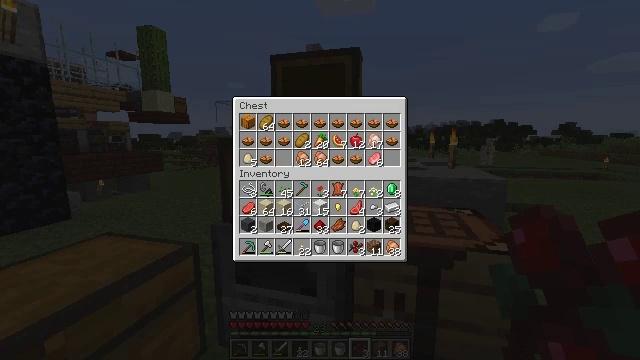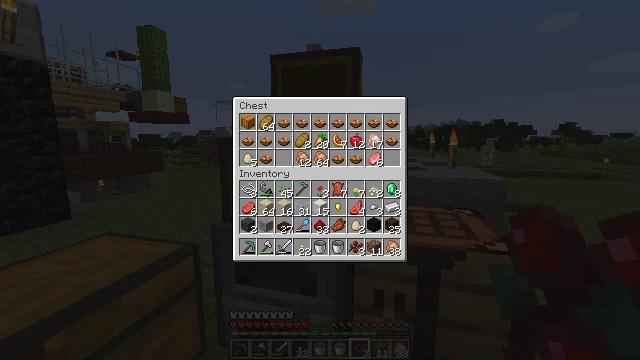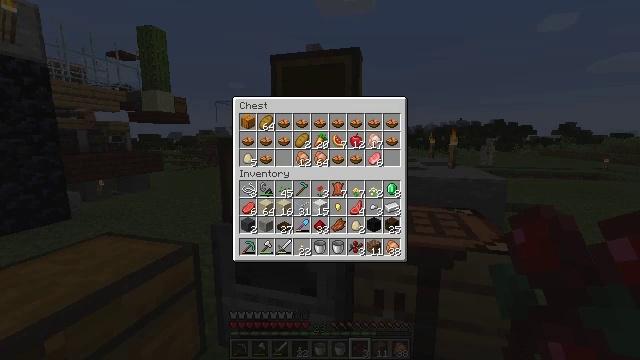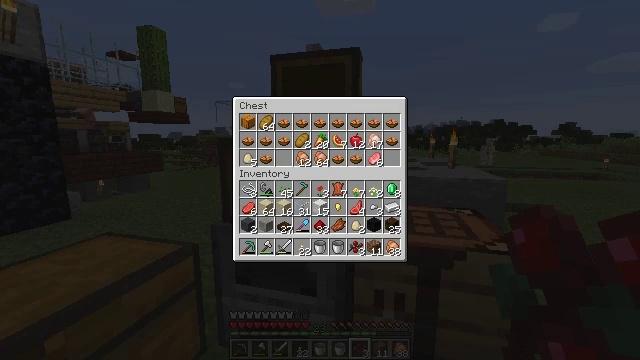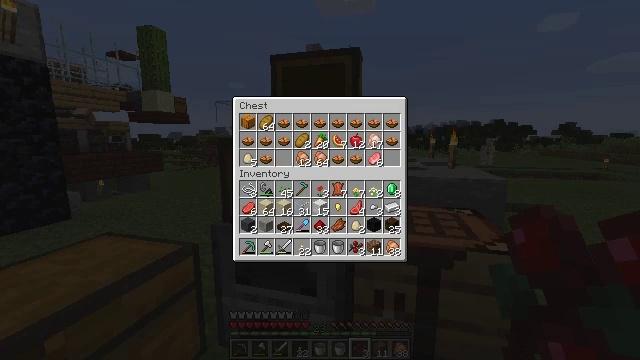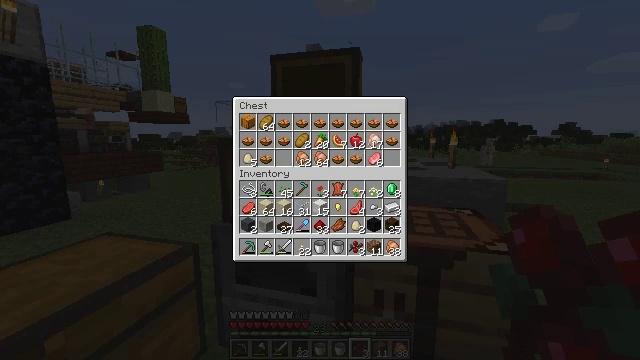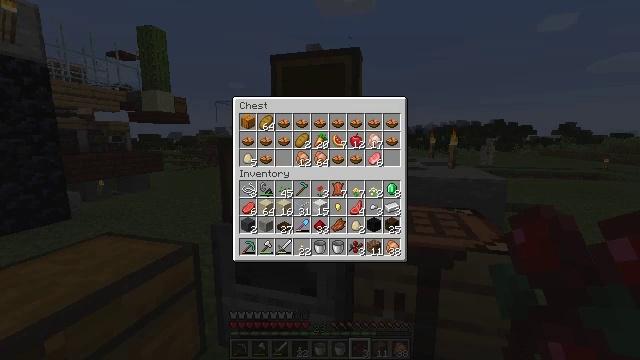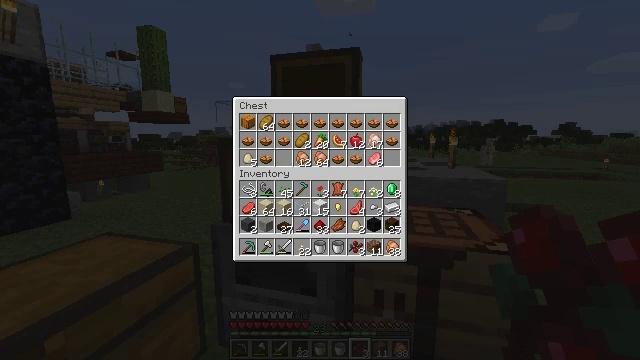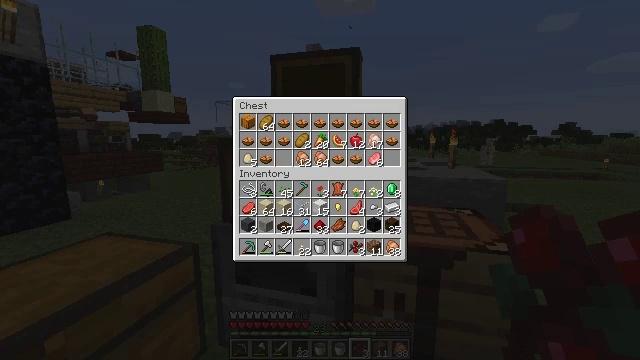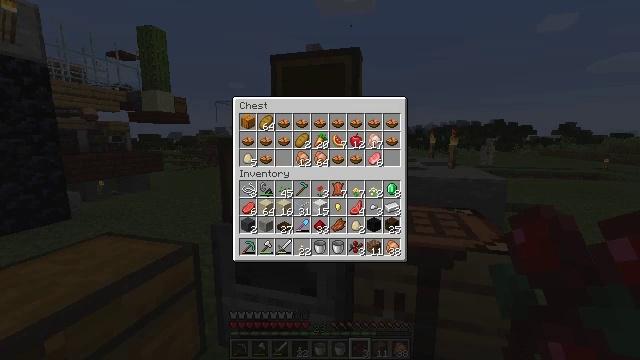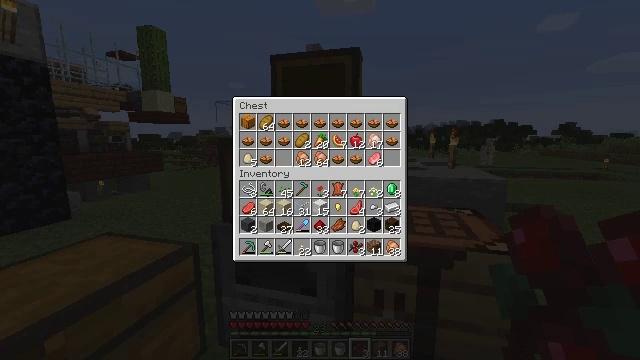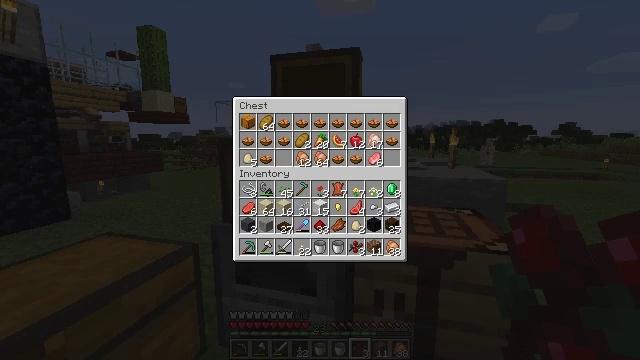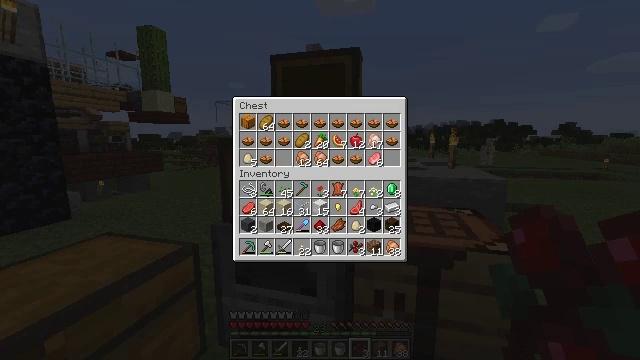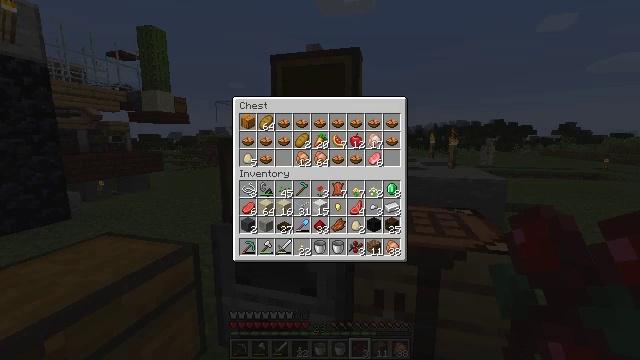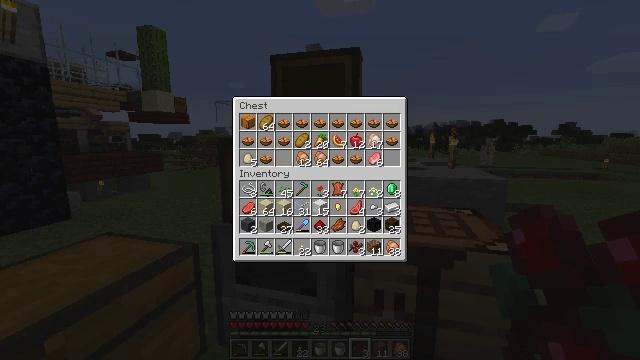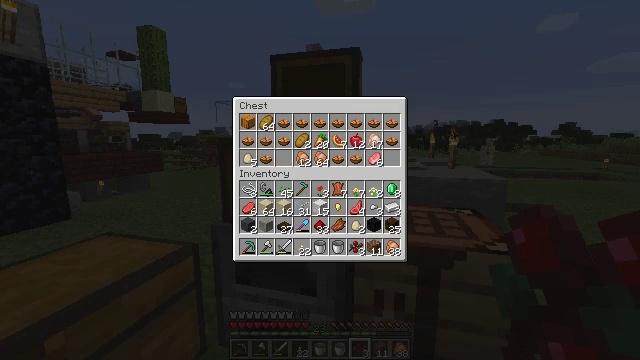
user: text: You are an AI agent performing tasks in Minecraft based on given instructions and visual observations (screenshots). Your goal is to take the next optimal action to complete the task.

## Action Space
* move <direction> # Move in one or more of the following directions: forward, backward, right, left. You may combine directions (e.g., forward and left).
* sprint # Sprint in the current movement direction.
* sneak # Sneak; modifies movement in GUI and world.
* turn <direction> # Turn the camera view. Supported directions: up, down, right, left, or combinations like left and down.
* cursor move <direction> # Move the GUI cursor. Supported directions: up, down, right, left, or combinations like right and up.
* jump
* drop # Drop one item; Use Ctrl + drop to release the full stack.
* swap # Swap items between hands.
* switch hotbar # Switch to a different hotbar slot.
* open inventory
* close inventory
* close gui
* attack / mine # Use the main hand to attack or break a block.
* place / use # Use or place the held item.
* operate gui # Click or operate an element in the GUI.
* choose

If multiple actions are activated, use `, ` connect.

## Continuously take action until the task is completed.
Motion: motion action
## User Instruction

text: Smelt kelp to obtain dried kelp.
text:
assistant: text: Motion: no_op
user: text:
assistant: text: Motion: no_op
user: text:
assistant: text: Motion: no_op
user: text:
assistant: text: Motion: no_op
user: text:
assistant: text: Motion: no_op
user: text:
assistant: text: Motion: no_op
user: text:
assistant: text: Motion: no_op
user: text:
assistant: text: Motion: no_op
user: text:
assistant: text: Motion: no_op
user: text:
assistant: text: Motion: no_op
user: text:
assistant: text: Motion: no_op
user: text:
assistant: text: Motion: no_op
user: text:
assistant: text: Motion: no_op
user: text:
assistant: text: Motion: no_op
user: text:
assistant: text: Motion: no_op
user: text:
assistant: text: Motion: no_op
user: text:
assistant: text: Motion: no_op
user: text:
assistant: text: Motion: no_op
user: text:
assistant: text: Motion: no_op
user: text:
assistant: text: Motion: no_op
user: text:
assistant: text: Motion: no_op
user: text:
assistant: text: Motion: no_op
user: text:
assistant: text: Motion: no_op
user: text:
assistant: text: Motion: no_op
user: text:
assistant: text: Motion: no_op
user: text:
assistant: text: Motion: no_op
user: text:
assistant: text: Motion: no_op
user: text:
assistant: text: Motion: no_op
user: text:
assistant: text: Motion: no_op
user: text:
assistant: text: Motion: no_op